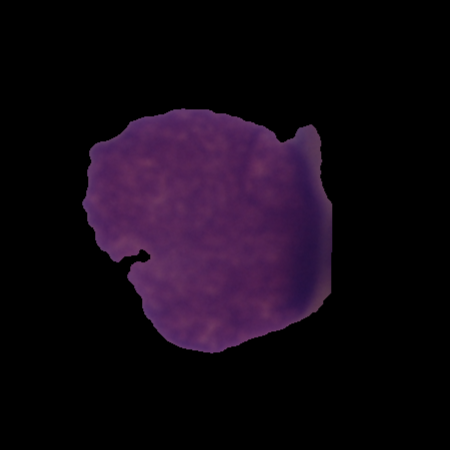
Label: healthy